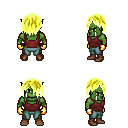
a pixel art fantasy rpg character, male body template, orc, green skin, maroon pirate shirt, teal pants, gold bangs hairstyle, gold gloves, brown shoes, four views (front, back, left, right), 2x2 character sprite sheet, small pixel art, hard edges, no anti-aliasing